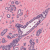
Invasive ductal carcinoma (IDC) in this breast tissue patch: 0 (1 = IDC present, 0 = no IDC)